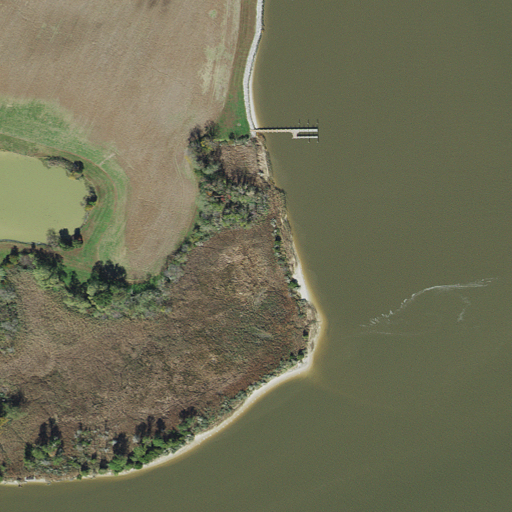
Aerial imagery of cape in Maryland named Goose Point containing open water, cultivated crops, herbaceous wetlands, woody wetlands, and barren land